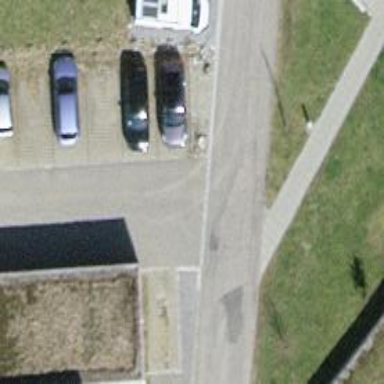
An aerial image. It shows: Residential road with asphalt surface.